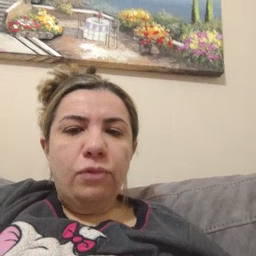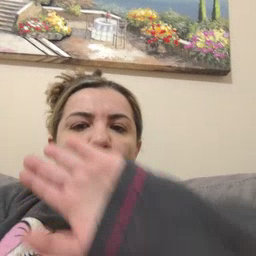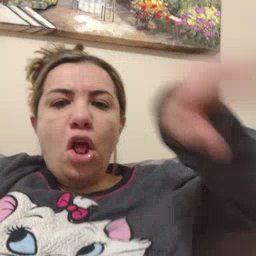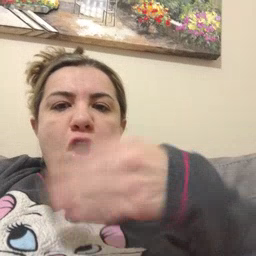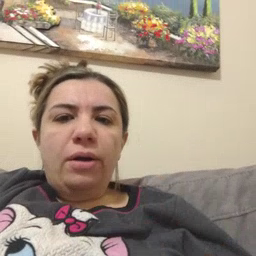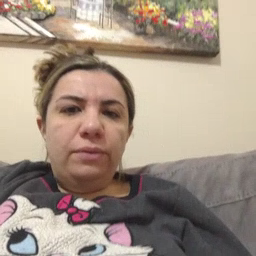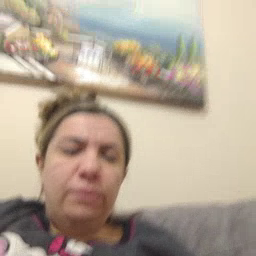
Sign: all